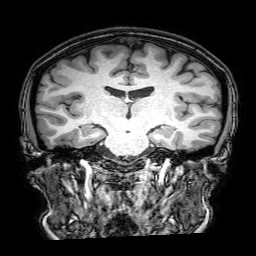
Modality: T1w
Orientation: sagittal
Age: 22
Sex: female